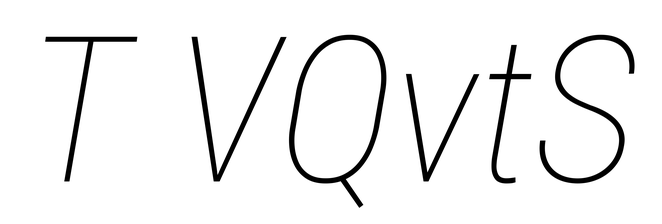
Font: Roboto-Italic_Condensed_Thin_Italic